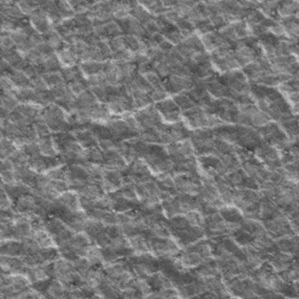
Label: frost